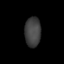
Tissue: lung
Cell type: Endothelial cells
Senescence score: 0.5597
Nuclear area (px): 470
Mean DAPI intensity: 64.147